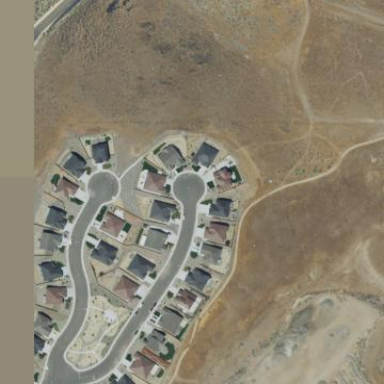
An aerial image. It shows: This residential area consists of single-family homes.